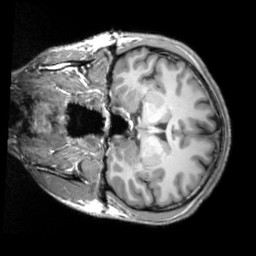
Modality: T1w
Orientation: coronal
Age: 23
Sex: male
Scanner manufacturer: siemens
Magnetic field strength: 3 T
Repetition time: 2.3 s
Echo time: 0.00303 s